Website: apple-inc
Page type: payment
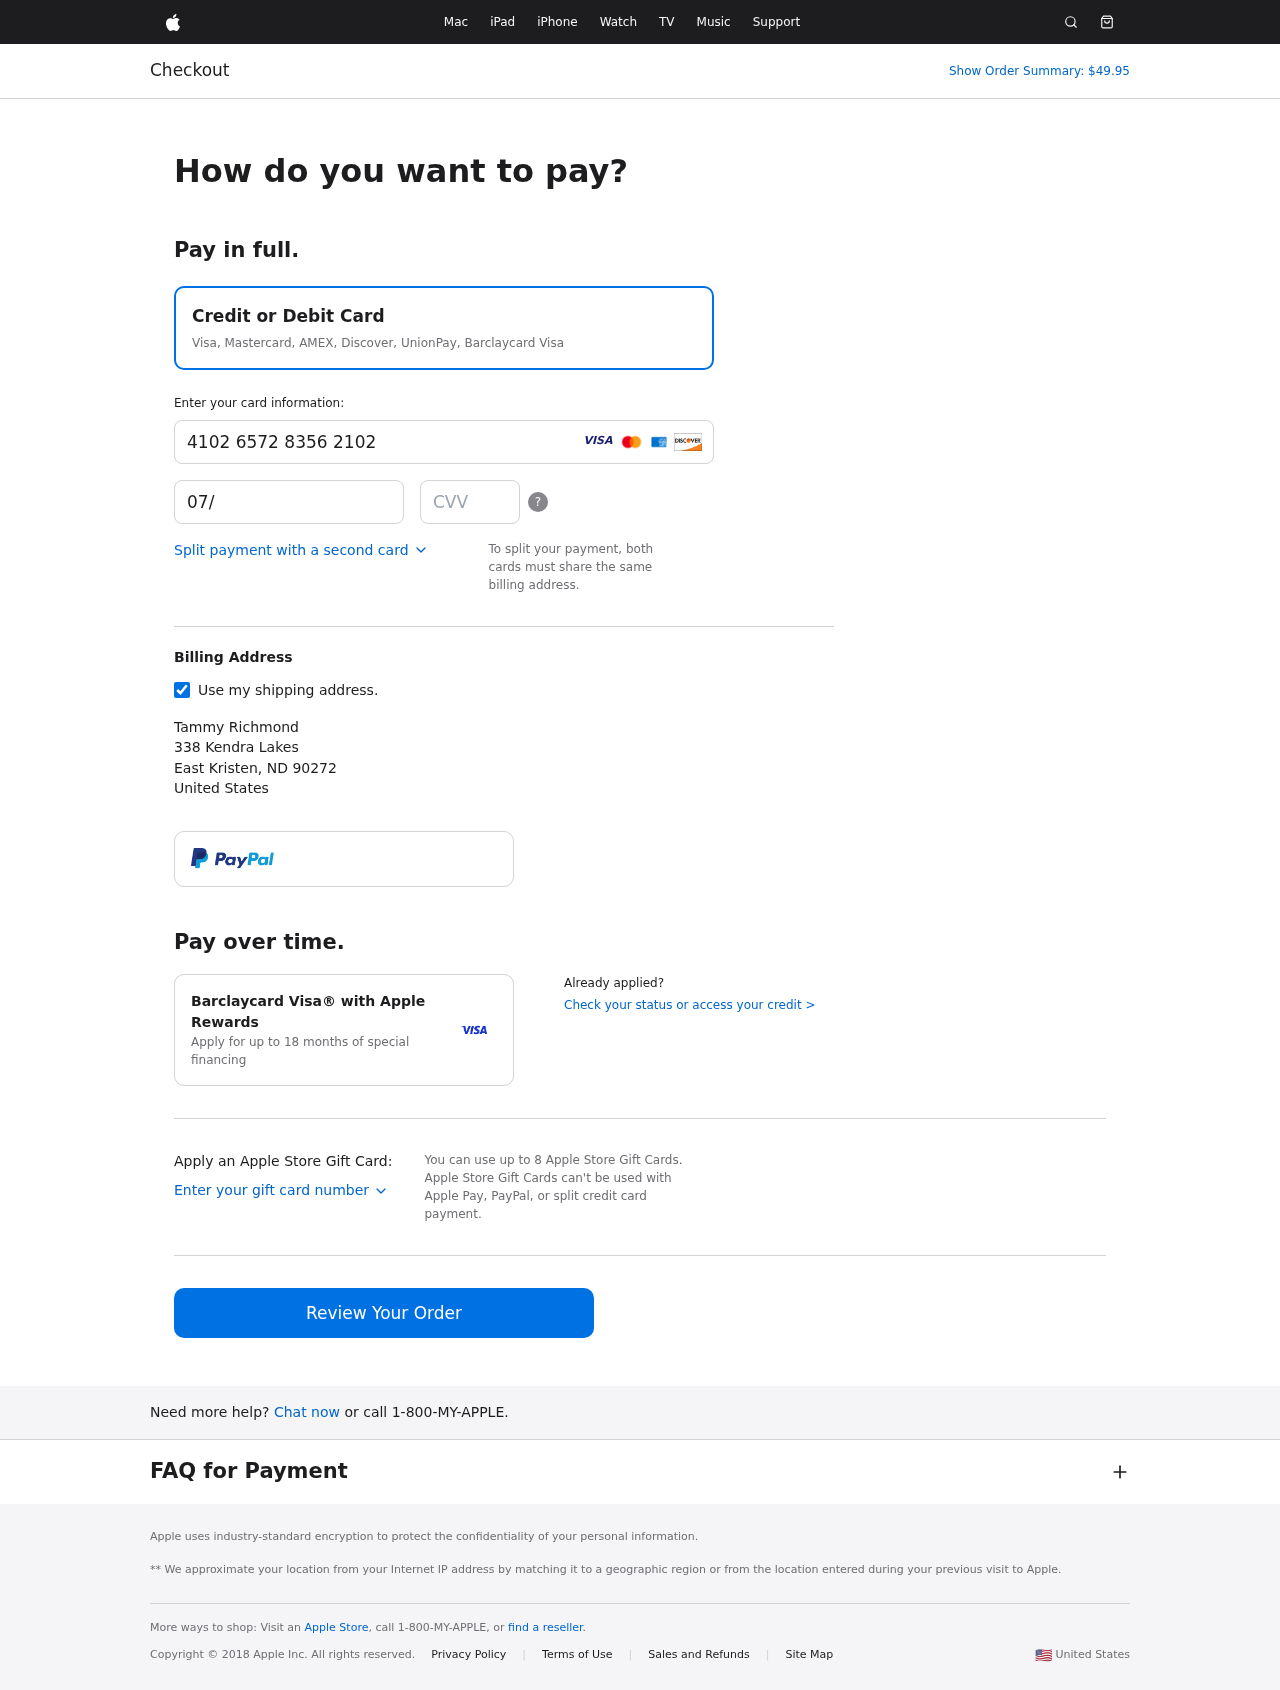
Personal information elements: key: PII_CARD_CVV
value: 743
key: PII_CARD_EXPIRY
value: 07/26
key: PII_CARD_NUMBER
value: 4102 6572 8356 2102
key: PII_CITY
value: East Kristen
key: PII_COUNTRY
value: United States
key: PII_FULLNAME
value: Tammy Richmond
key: PII_POSTCODE
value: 90272
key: PII_STATE_ABBR
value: ND
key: PII_STREET
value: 338 Kendra Lakes
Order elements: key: ORDER_TOTAL
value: Show Order Summary: $49.95